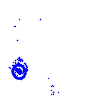
Particle: electron